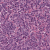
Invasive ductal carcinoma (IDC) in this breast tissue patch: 1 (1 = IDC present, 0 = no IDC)